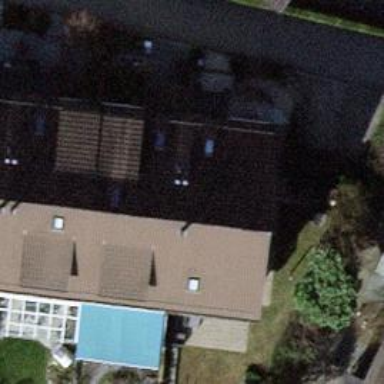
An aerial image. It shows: Terrace building.